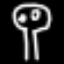
Label: mushroom